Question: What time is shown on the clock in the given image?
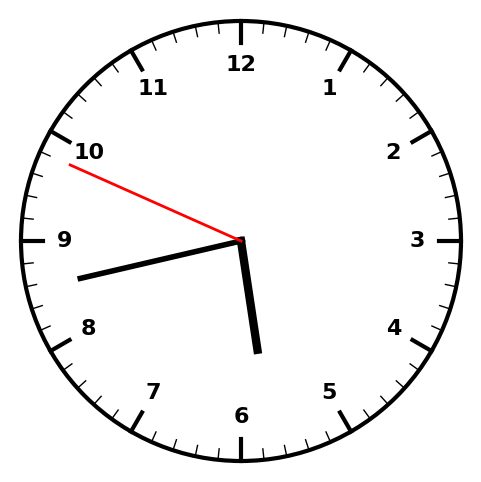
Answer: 05:42:49